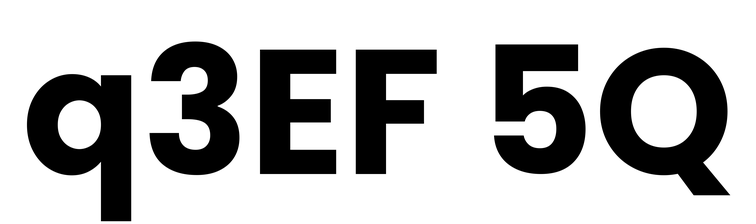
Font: Poppins-Bold